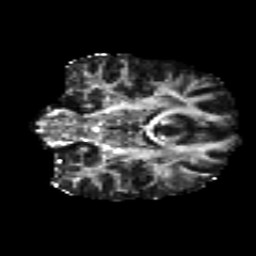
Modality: FA
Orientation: coronal
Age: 25
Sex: female
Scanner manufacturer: siemens
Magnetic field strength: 3 T
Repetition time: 8.8 s
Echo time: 0.085 s